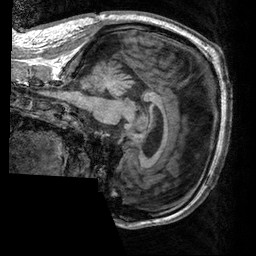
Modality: T1w
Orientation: sagittal
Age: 29
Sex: male
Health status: healthy
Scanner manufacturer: siemens
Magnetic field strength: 3 T
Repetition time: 2.3 s
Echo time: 0.00303 s